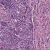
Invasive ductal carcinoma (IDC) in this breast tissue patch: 1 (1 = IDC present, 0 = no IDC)